Question: I am looking for a control like the one in Expression Blend and Photoshop, which shows a small triangle and when clicked expands an area with more controls.
I could style/program it myself but perhaps there's an already available control out there.
Any help appreciated !!
See picture:

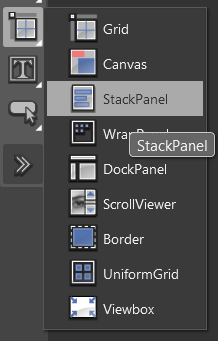
Answer: It's just a 'ComboBox'... with 'Style'.